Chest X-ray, AP view. Patient: 10 years old, sex M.
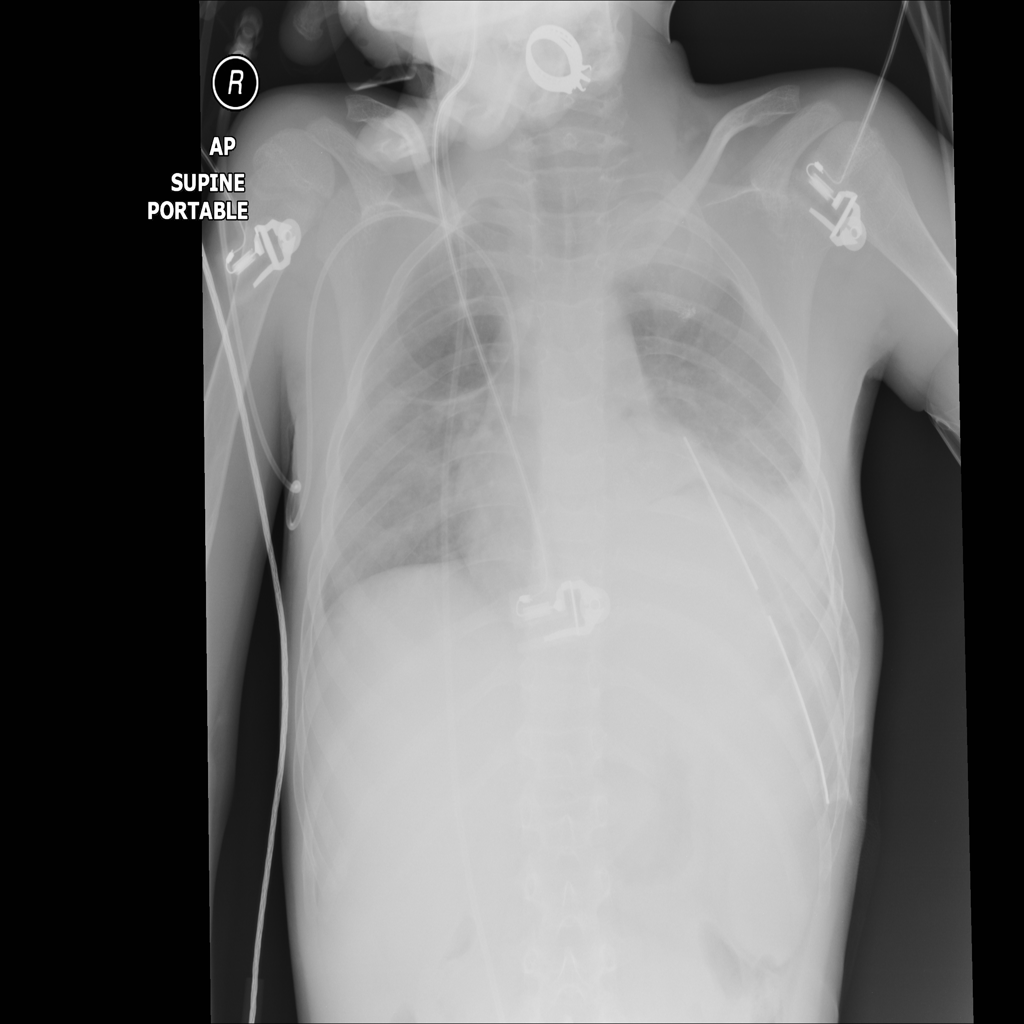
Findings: Mass, Pneumothorax